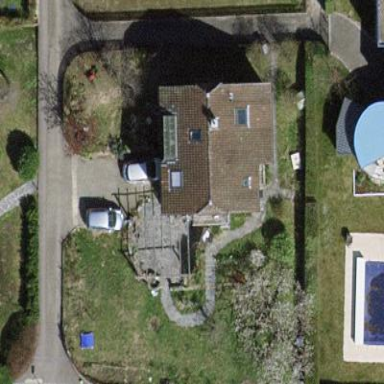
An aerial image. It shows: Detached building with half-hipped roof.